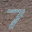
Label: 7